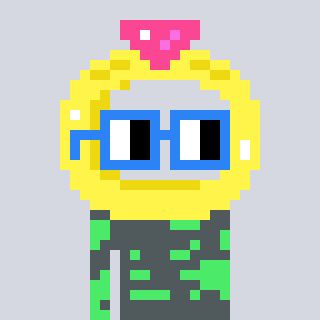
a pixel art character with square blue glasses, a ring-shaped head and a teal-colored body on a cool background